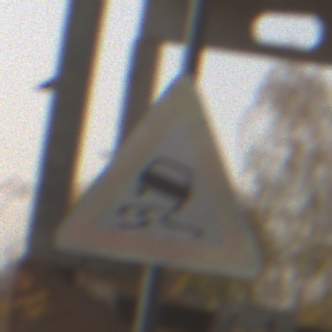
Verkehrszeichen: SchleuderOderRutschgefahr
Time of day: SunriseSunset
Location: Roofed (Suburban)
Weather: Clear
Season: NotSpecified
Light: Natural